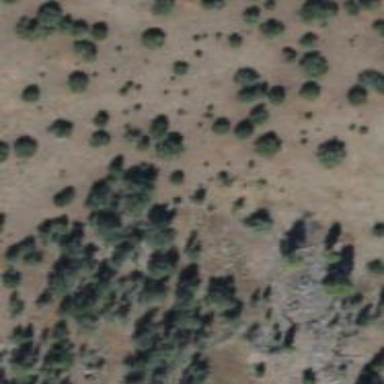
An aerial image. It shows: Patch of scrub vegetation.